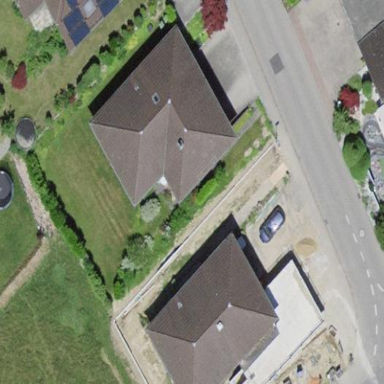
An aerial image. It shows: Detached building with hipped roof.